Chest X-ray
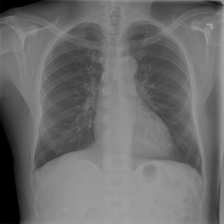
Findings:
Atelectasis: negative
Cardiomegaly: negative
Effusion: negative
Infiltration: negative
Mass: negative
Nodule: negative
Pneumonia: negative
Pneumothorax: negative
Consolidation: negative
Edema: negative
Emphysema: negative
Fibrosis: negative
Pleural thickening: negative
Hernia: negative